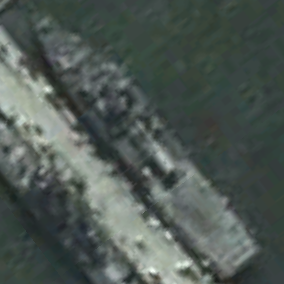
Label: combat